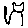
Label: cat